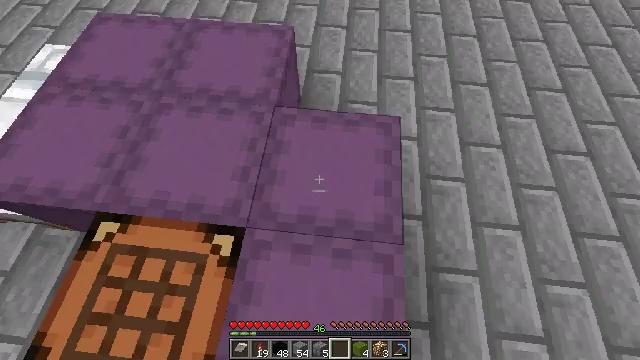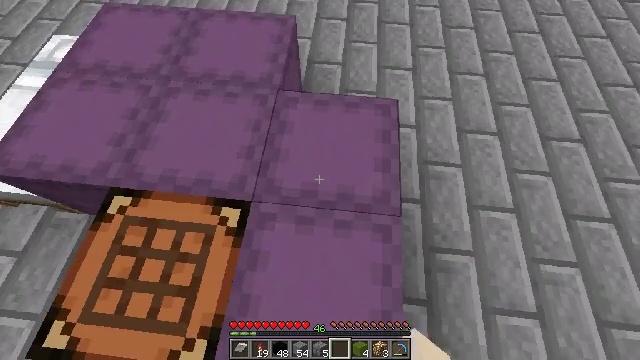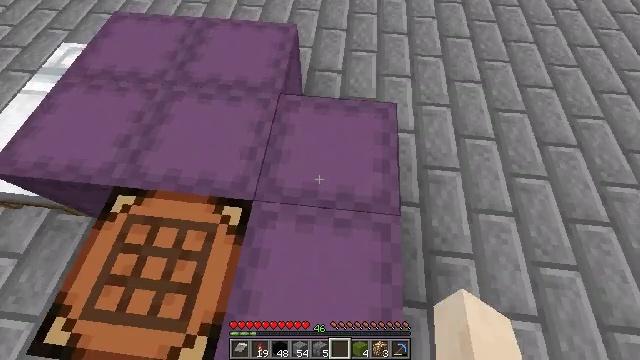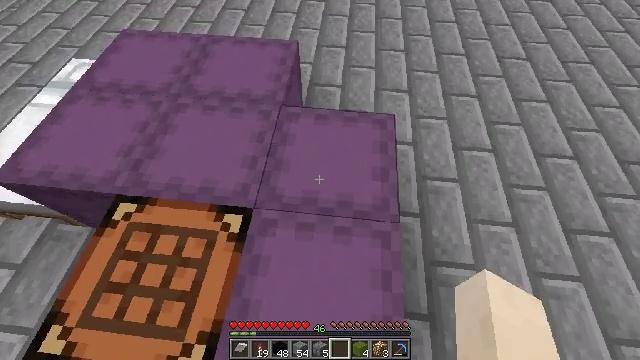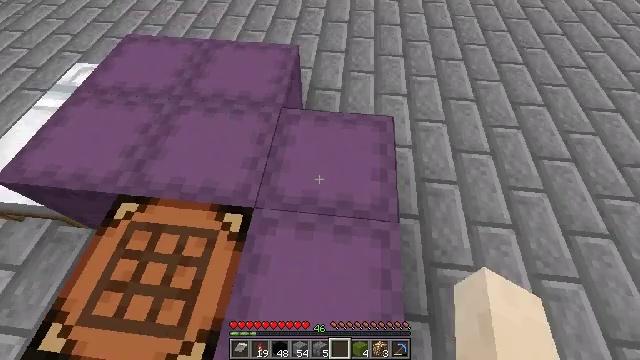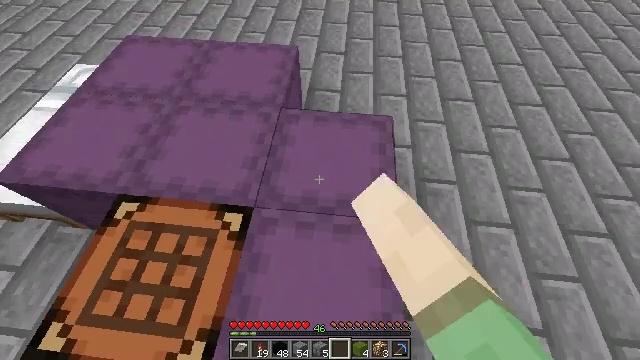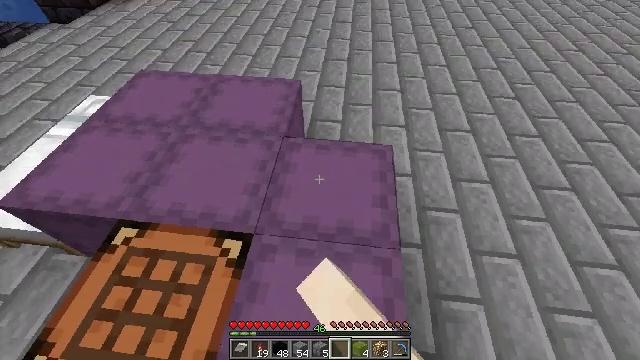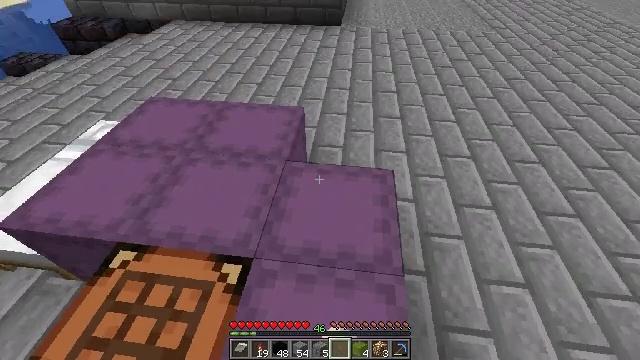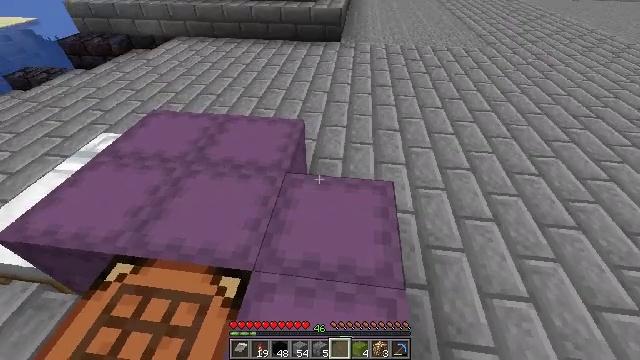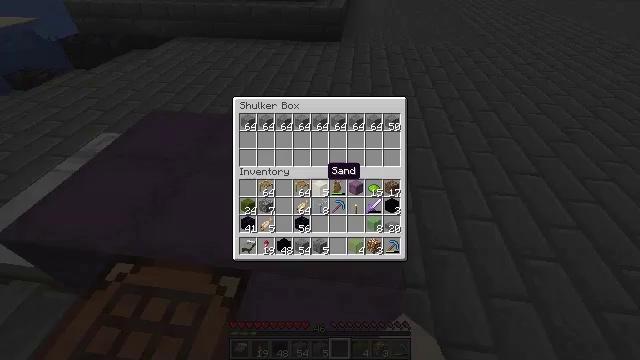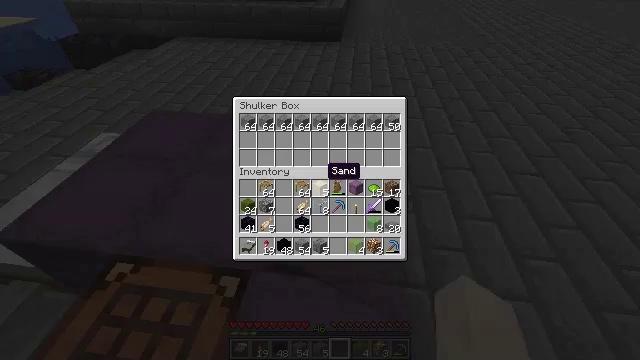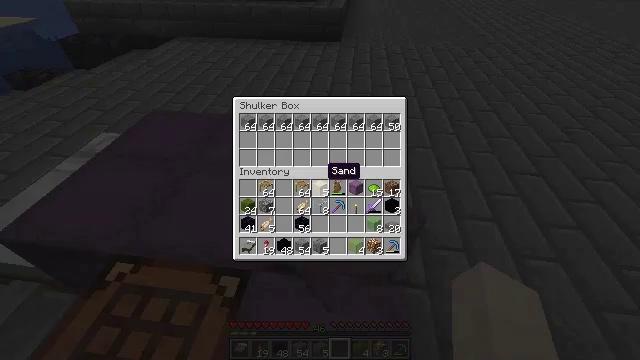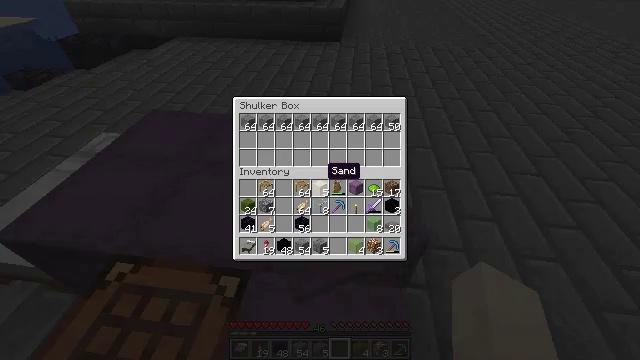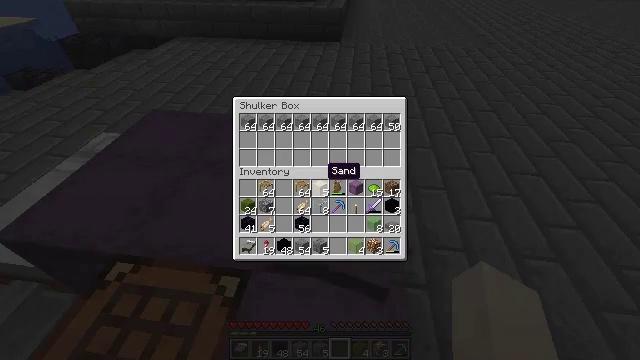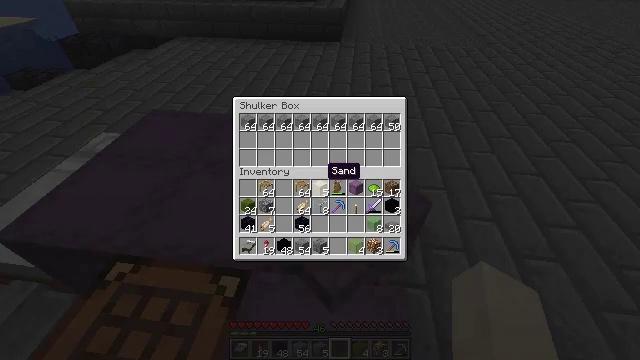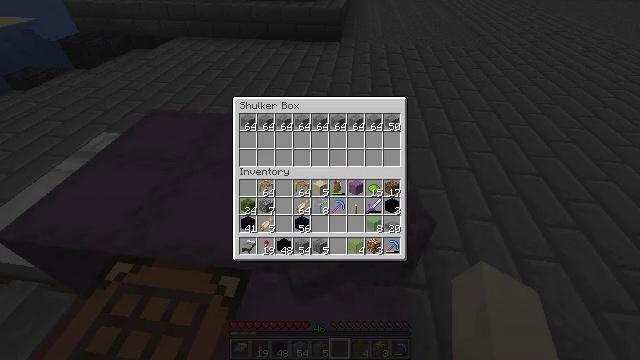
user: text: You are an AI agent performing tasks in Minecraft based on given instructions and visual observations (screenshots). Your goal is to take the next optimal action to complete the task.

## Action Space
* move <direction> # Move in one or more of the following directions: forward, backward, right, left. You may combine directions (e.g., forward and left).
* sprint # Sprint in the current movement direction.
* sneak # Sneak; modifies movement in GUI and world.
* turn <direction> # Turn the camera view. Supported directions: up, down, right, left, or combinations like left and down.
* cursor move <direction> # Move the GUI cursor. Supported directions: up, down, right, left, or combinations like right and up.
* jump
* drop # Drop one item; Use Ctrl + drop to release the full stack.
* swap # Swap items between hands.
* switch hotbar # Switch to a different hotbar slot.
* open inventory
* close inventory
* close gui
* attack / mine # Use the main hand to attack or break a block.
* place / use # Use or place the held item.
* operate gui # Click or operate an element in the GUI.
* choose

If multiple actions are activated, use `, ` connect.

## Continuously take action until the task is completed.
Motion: motion action
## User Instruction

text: Craft a stone slab using stones.
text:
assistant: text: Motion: move back
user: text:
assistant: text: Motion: turn up
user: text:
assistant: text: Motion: turn up
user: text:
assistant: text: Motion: turn up, use / place
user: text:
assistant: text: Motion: use / place
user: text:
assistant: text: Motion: turn up
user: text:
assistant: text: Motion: turn up
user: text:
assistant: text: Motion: turn up
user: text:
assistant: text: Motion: open gui
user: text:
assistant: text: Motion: no_op
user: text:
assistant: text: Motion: no_op
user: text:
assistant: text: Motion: no_op
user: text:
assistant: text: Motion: no_op
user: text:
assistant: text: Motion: no_op
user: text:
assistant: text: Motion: no_op
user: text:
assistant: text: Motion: cursor move up
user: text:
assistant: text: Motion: sneak, cursor move up
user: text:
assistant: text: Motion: sneak, cursor move right and up
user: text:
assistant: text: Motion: sneak, cursor move right
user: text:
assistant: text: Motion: sneak
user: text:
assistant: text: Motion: sneak
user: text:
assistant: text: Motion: sneak
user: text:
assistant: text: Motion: sneak
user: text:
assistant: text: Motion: sneak
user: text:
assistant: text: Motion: sneak
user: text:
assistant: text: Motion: sneak
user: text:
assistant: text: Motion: sneak, cursor move left
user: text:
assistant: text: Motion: sneak
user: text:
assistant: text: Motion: sneak
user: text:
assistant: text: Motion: sneak, choose